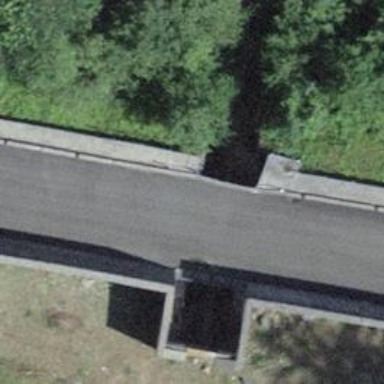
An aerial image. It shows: Culvert tunnel.